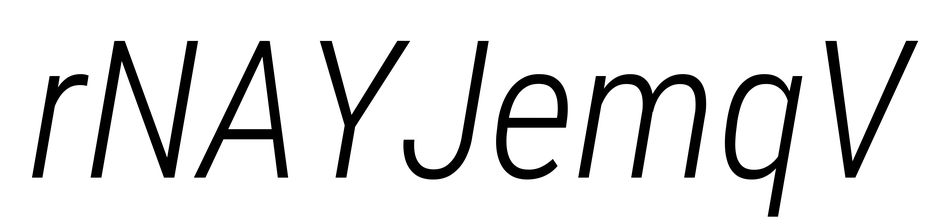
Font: Roboto-Italic_Condensed_Light_Italic